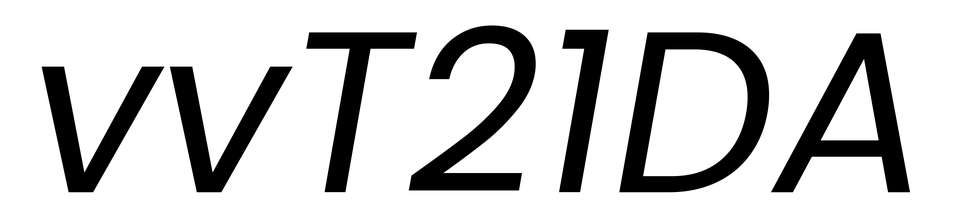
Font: Poppins-Italic